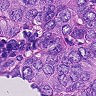
Metastatic tissue present: yes